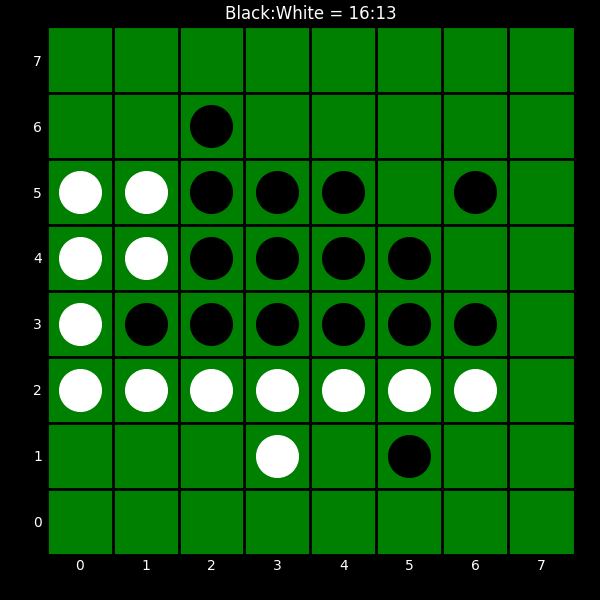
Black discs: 16
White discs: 13